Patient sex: M
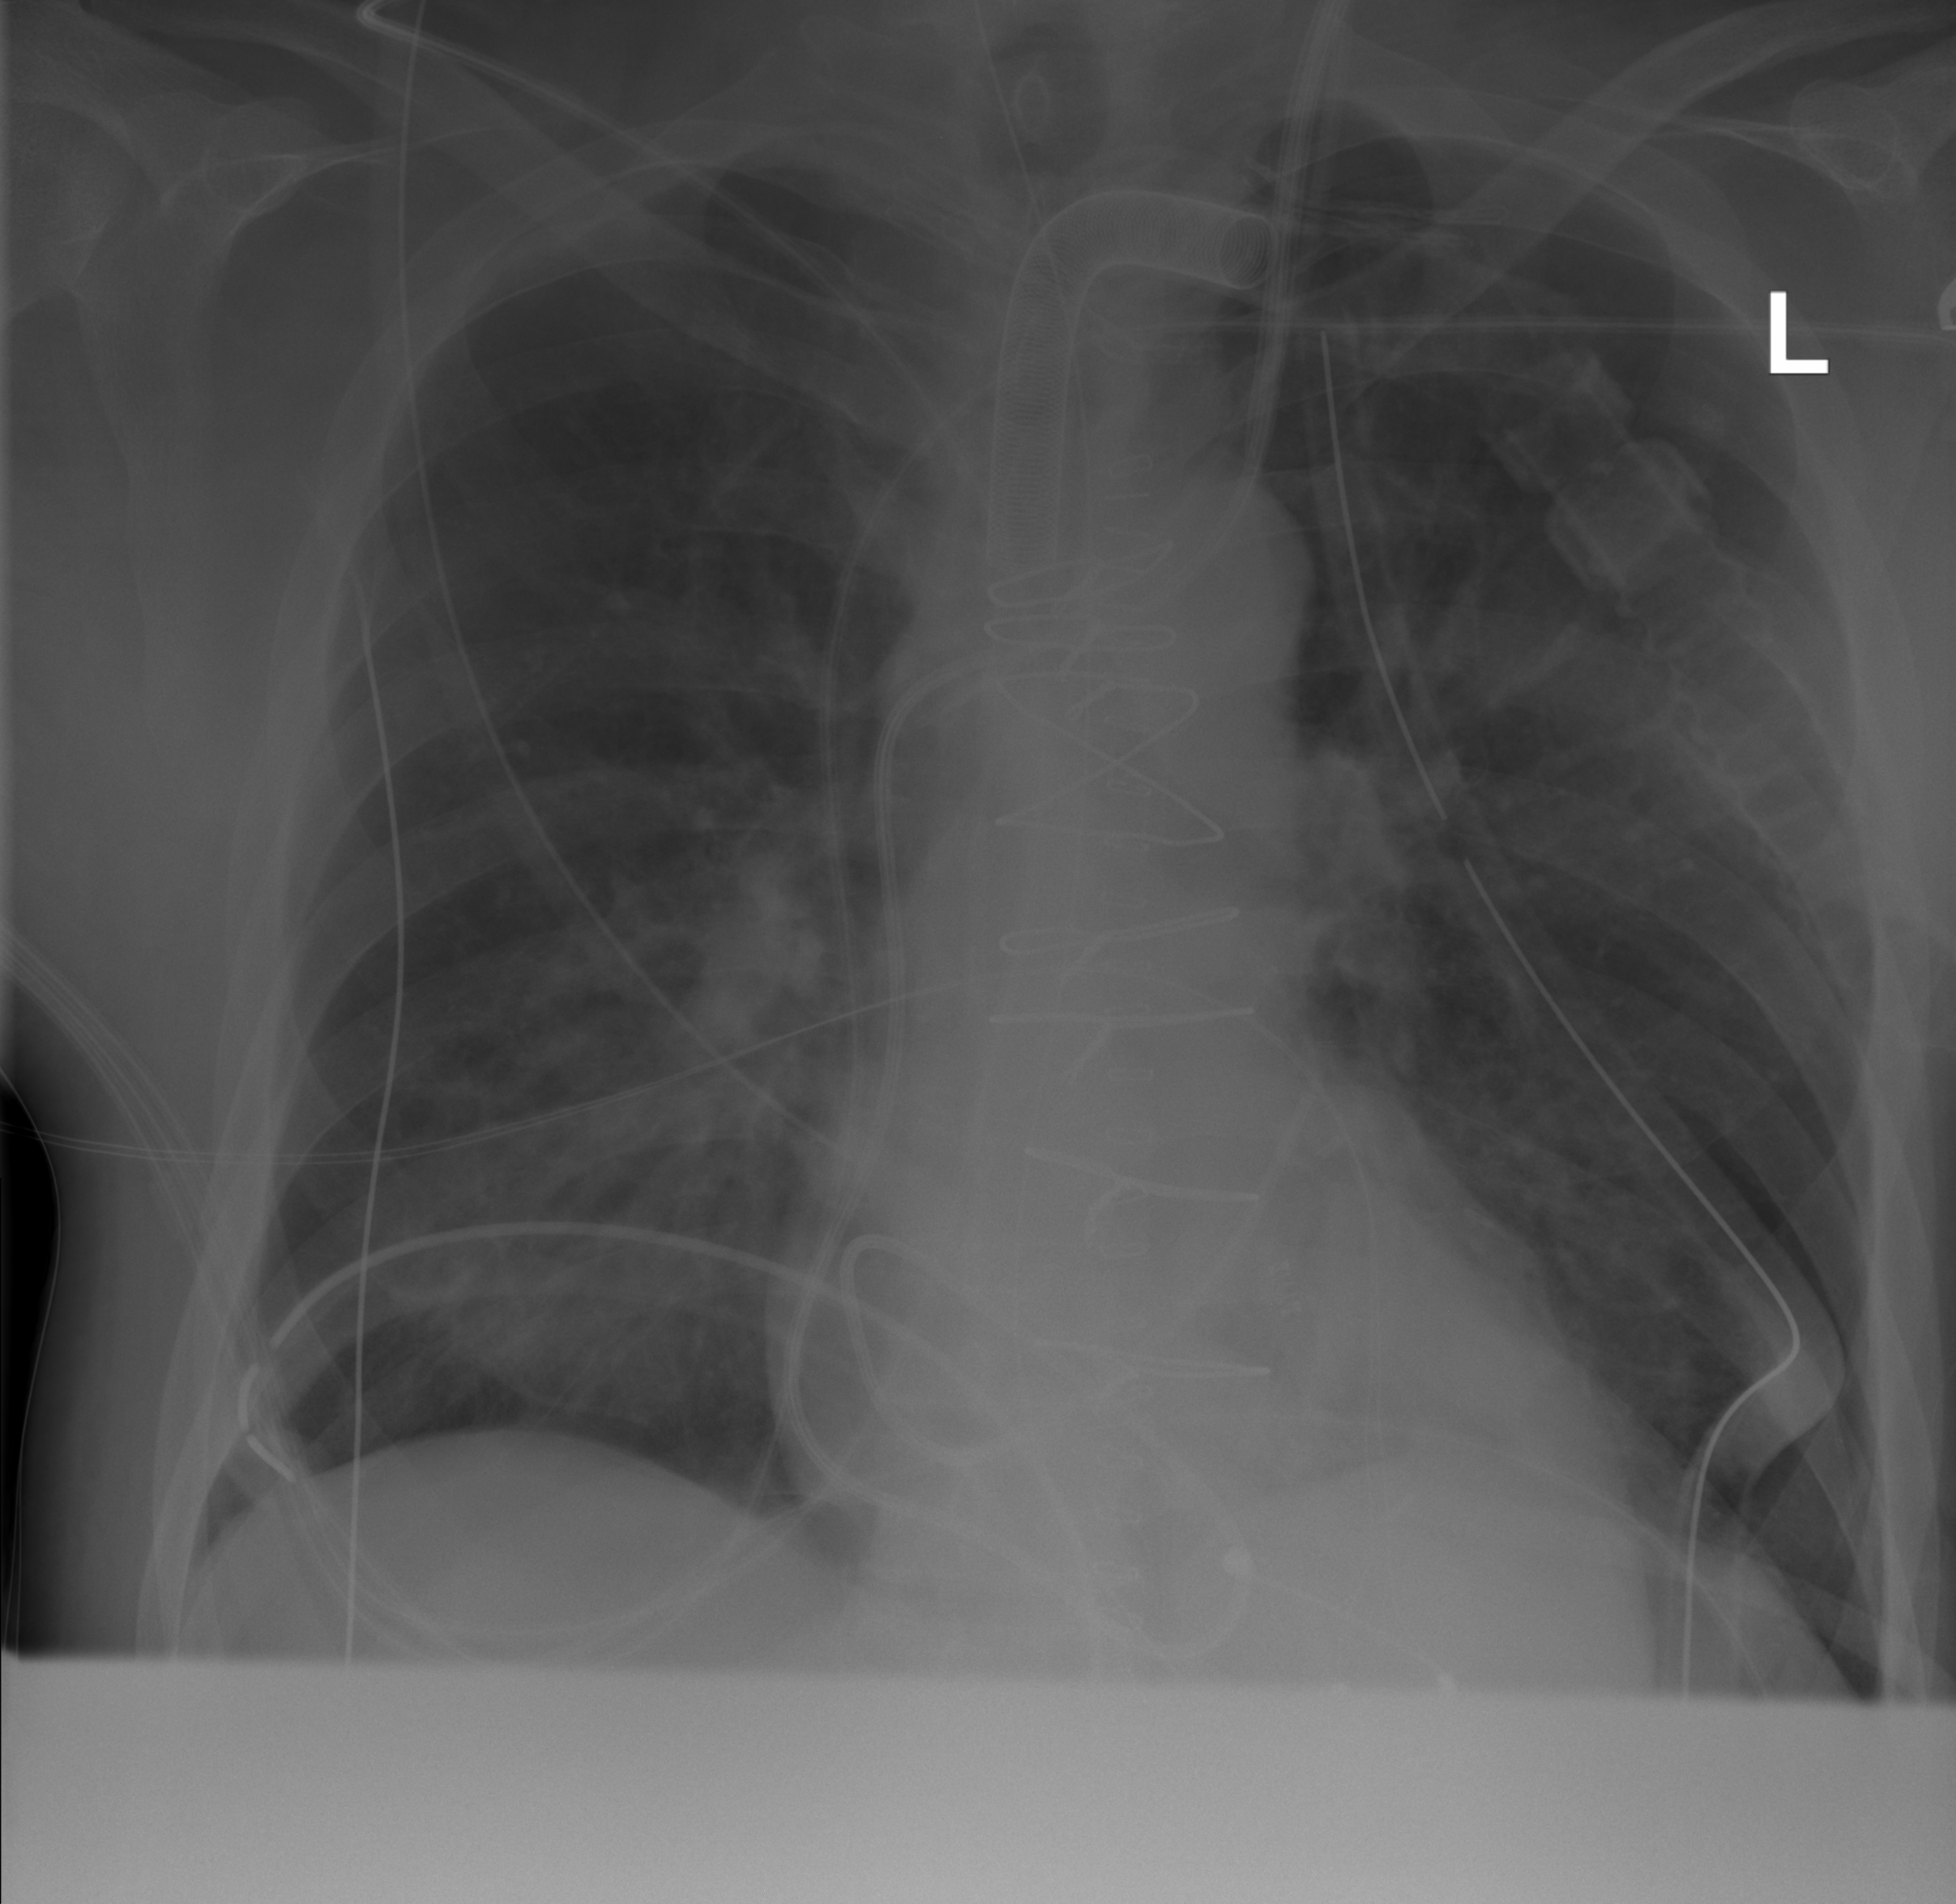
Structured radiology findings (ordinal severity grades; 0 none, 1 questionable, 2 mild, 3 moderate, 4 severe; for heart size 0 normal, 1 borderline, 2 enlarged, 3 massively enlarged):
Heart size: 0
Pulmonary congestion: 2
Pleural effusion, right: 0
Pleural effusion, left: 0
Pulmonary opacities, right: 1
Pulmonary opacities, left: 0
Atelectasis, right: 0
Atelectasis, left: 0